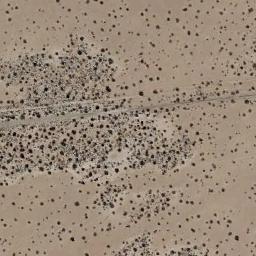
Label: chaparral